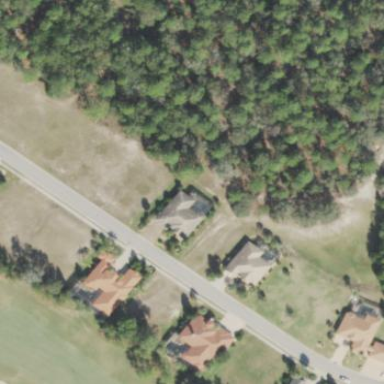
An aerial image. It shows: Residential area composed of single-family homes.